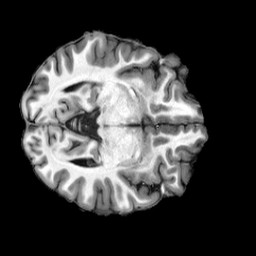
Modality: T1w
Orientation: axial
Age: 22
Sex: female
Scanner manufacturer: siemens
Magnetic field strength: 3 T
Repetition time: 2.5 s
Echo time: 0.00222 s